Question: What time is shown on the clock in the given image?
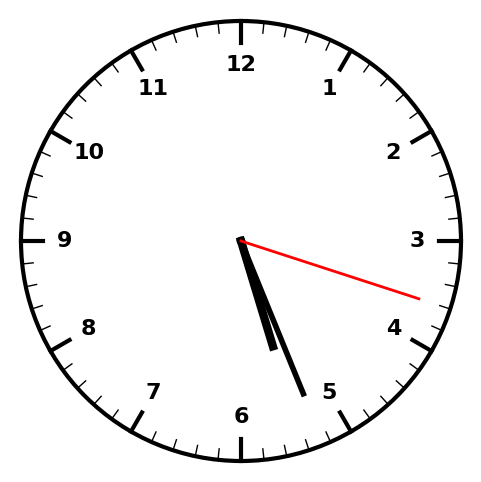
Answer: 05:26:18